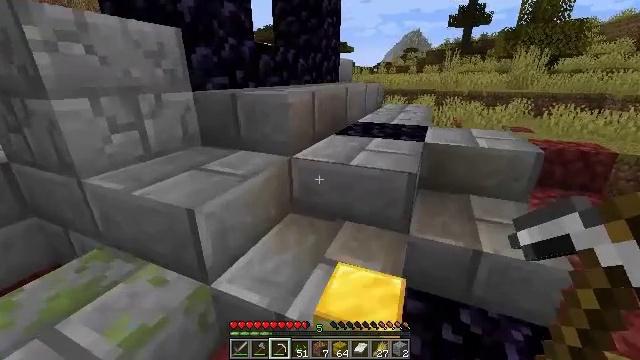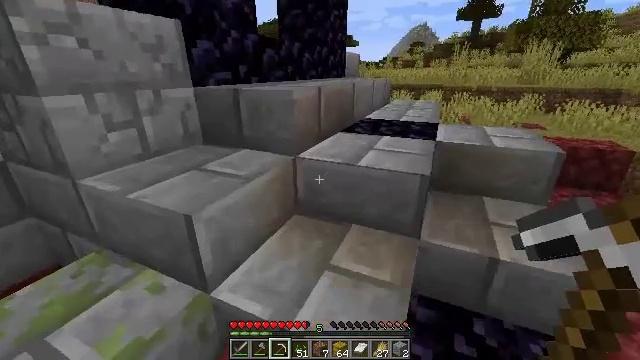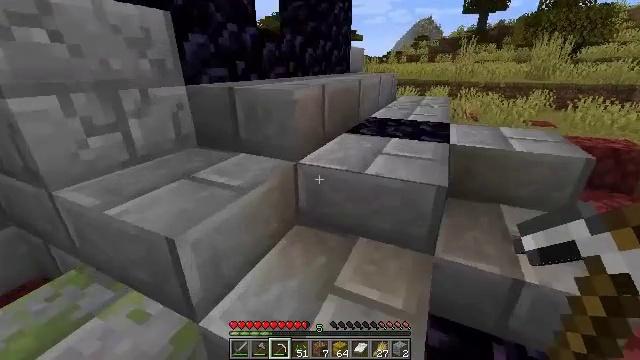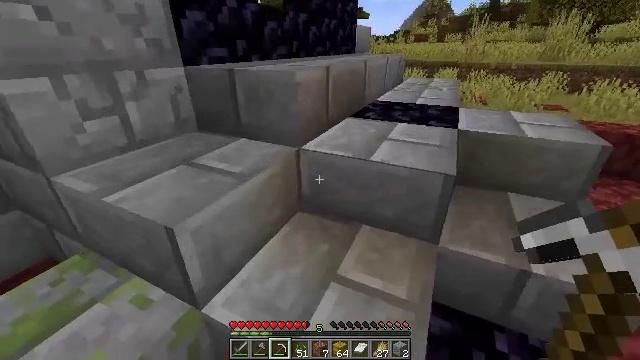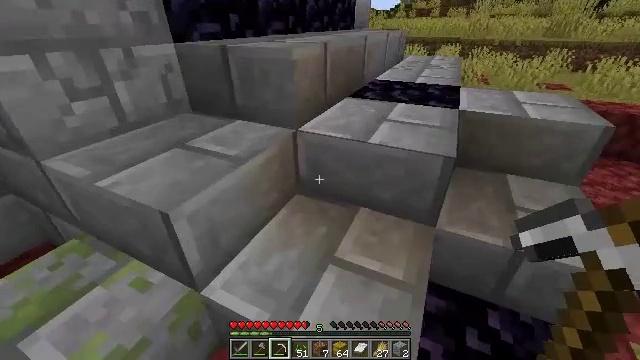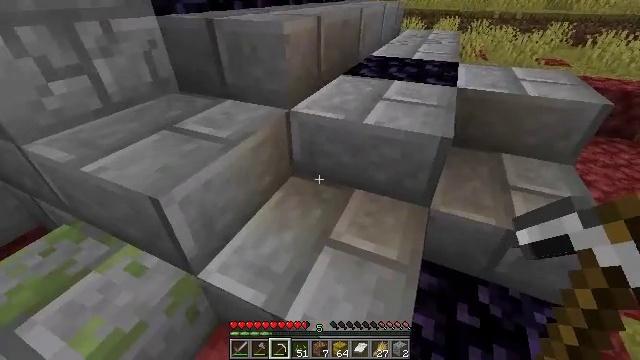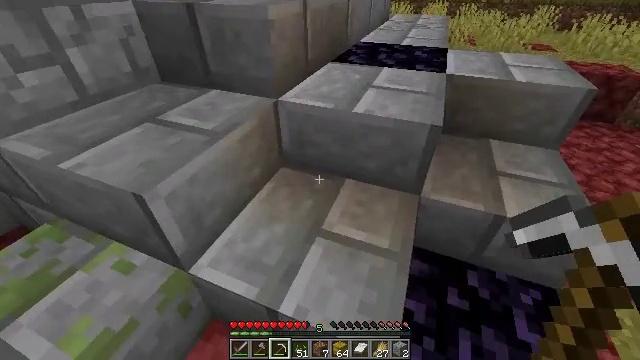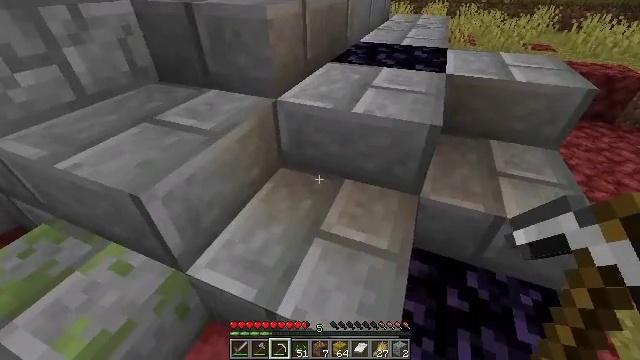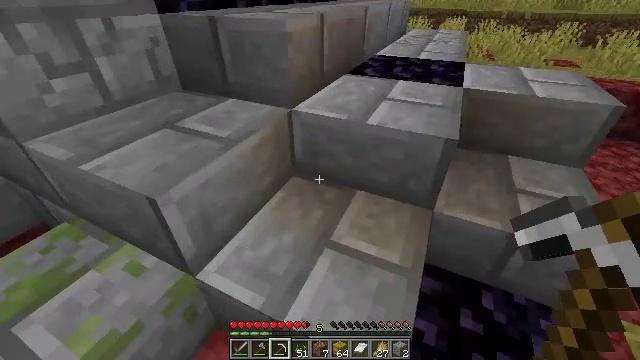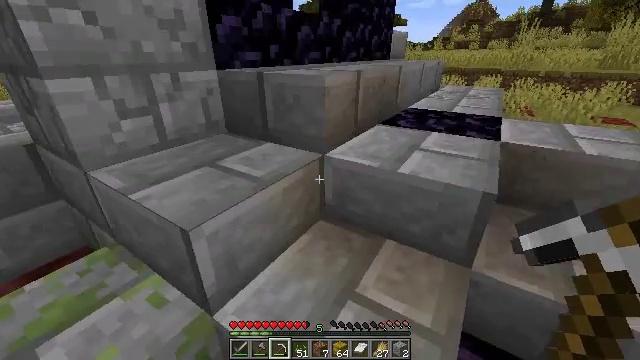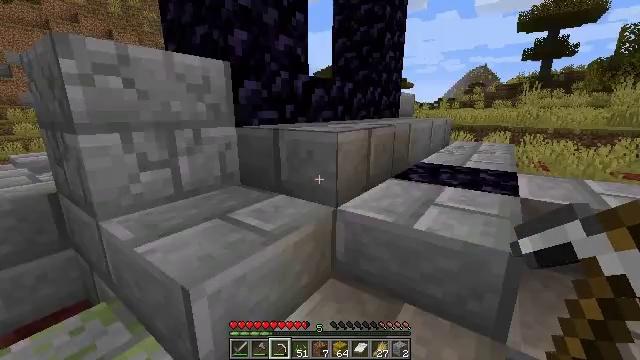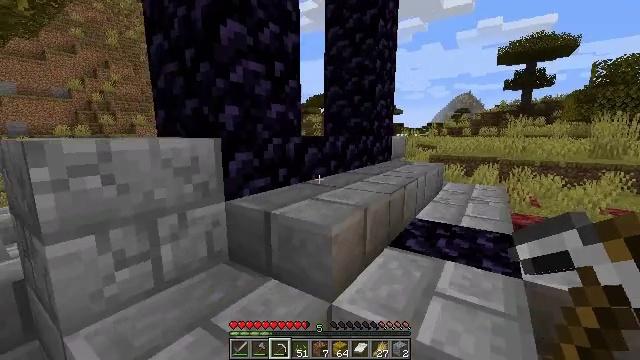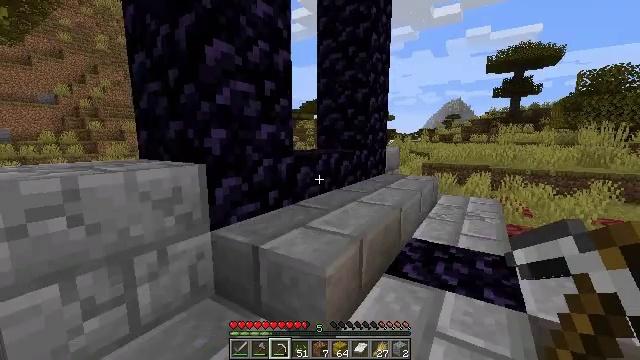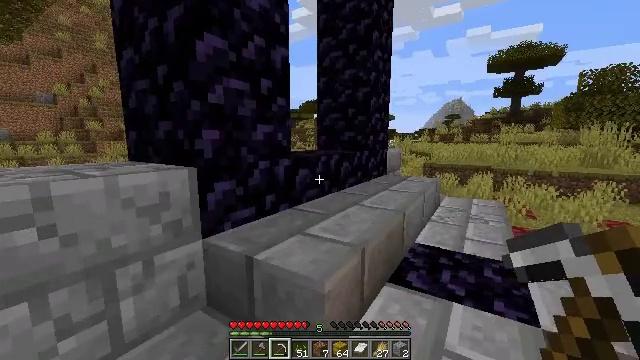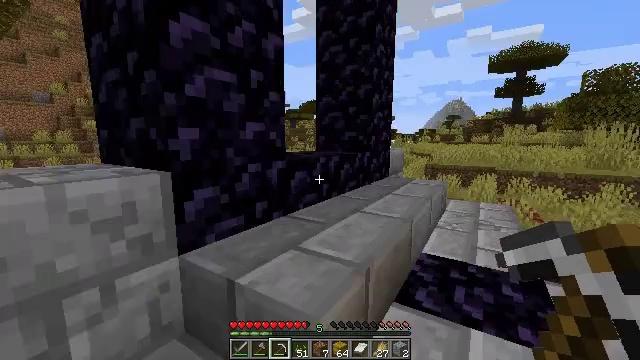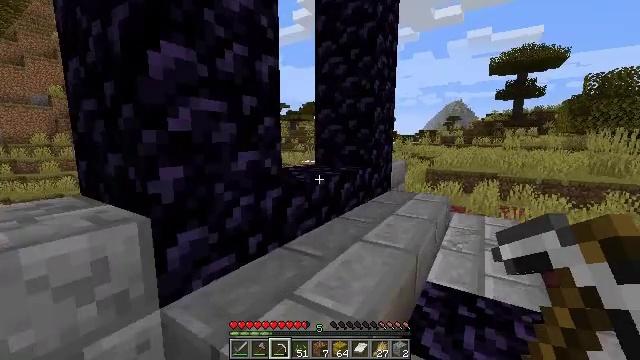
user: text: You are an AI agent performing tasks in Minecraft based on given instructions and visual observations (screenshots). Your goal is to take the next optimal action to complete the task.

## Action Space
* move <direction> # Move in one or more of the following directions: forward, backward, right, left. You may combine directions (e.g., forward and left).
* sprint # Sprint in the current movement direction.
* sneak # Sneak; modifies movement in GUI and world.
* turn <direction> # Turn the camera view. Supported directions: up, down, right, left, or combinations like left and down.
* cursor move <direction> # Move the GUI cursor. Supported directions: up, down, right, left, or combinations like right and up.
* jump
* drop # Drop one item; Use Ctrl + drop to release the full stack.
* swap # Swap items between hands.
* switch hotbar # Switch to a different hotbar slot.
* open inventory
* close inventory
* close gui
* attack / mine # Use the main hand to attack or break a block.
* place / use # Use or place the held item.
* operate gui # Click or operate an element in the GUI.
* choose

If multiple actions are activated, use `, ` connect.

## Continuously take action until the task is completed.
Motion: motion action
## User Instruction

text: Remove beetroot seeds from the inventory.
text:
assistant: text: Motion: move forward, turn left
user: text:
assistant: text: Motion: no_op
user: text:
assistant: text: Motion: turn down
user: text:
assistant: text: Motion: turn down
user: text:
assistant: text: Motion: turn right and down
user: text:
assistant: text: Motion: turn right and down
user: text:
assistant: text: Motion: no_op
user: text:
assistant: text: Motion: turn left and up
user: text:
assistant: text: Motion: turn left and up
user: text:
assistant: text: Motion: move forward, turn left and up
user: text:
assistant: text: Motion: move forward, turn right and up
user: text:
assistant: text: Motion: move forward, turn right and up
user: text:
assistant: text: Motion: move forward
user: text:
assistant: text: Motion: move forward
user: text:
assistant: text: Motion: move forward
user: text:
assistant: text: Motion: move forward
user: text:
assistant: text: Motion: move forward
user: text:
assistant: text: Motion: move forward, turn left and down
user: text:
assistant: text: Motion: move forward, turn left and down
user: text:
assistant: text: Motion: move forward, turn left and down
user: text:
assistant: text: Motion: move forward, turn left and down
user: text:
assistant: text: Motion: move forward, turn left and down
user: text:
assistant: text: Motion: move forward, turn left and down
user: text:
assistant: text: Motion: move forward, turn left and down
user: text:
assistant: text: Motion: move forward, turn left and down
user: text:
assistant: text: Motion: move forward, turn down
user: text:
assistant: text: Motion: move forward, turn down
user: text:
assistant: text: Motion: move forward, turn down
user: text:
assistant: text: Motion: move forward, turn right and down
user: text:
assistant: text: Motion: move forward, turn right and down